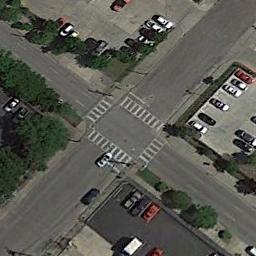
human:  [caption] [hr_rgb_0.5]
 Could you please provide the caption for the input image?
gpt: There are three red cars at the intersection .

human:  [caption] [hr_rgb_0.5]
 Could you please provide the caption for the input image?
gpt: There are many moving and waiting vehicles on the road at the intersection, And many cars are parked in the open space beside the intersection .

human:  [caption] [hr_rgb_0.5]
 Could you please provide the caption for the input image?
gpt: An intersection with sparse traffic is between some parking lots and a green area .

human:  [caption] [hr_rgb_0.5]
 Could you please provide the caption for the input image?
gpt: There are many trees near the intersection .

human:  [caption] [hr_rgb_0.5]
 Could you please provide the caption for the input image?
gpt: There are some cars parked beside the intersection .